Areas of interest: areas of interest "Hunan Institute of Technology Library"
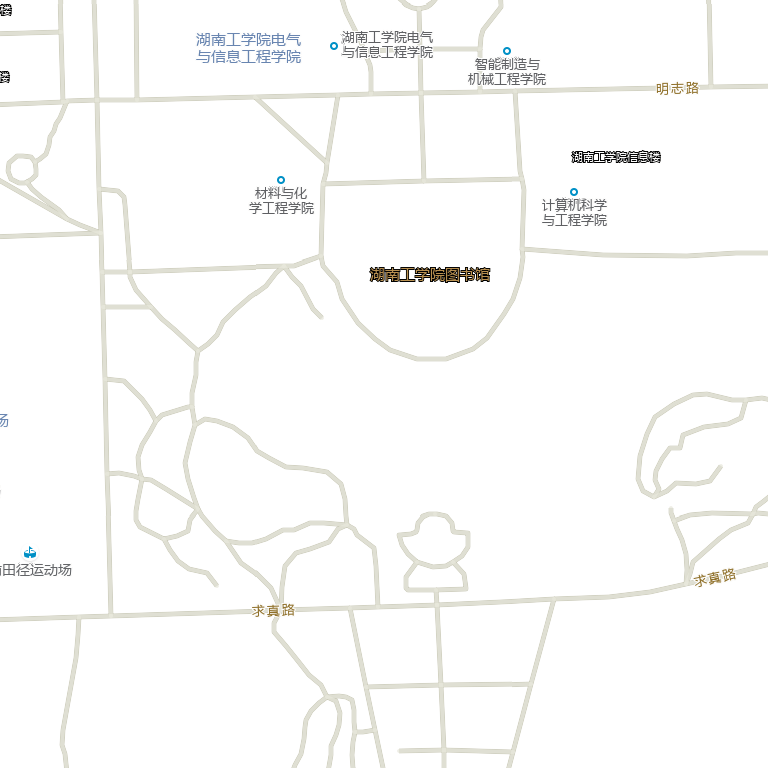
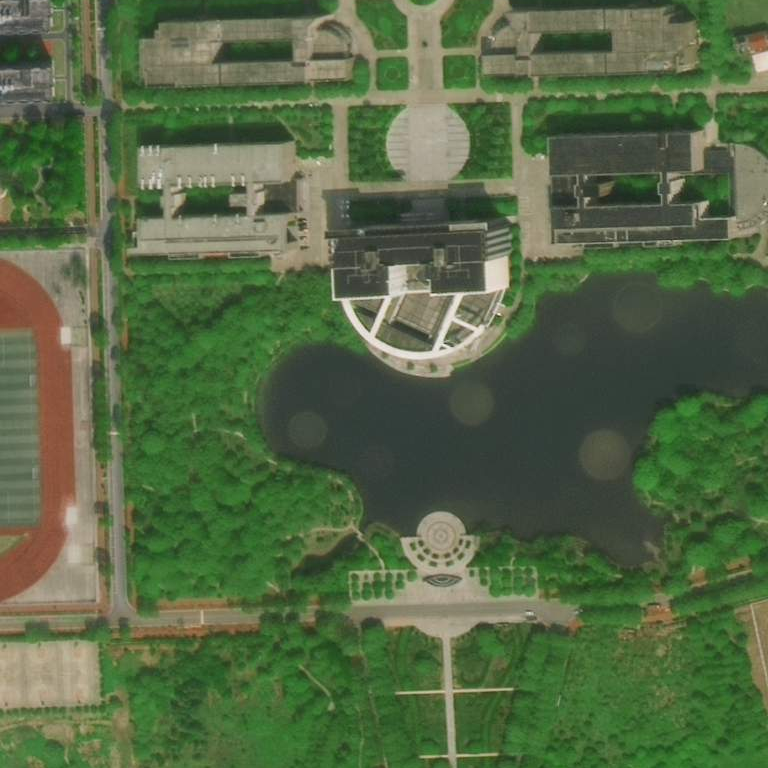